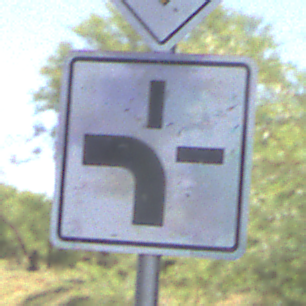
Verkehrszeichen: VerlaufVorfahrtsstrasse1
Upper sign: Vorfahrtsstrasse
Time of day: Midday
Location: Roofed (Underpass)
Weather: Clear
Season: NotSpecified
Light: Natural